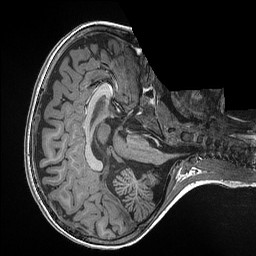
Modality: T1w
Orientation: axial
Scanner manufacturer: siemens
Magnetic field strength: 3 T
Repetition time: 2.3 s
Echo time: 0.00298 s